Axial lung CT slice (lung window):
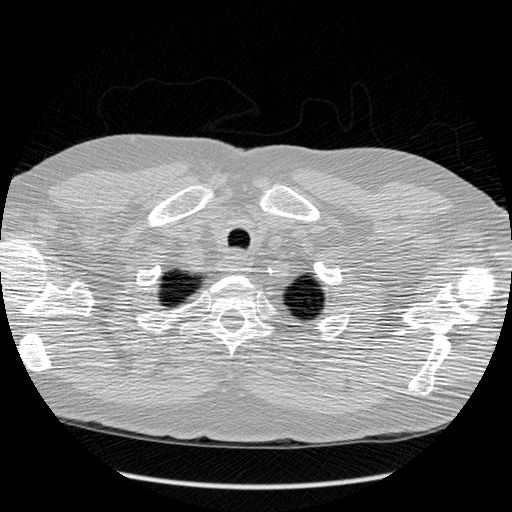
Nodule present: no